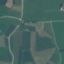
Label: Pasture